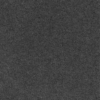
Label: dusty